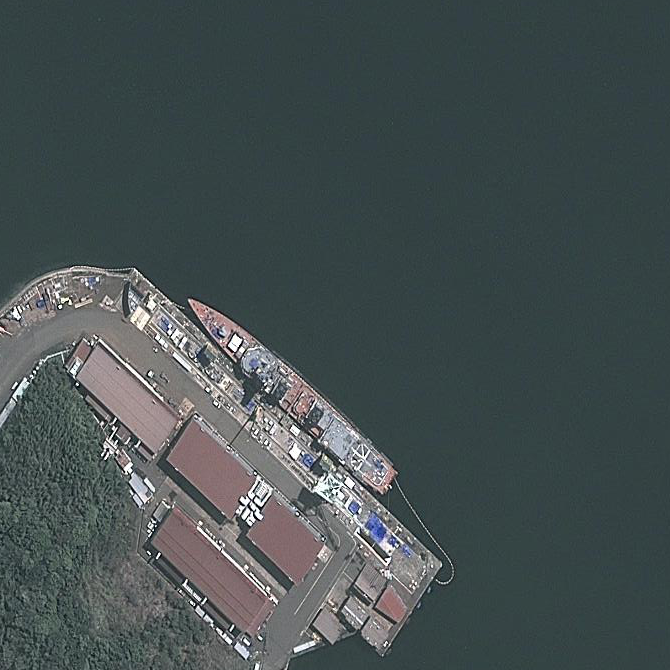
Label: cruiser